Question: I want to add custom button to MBNavigationViewController.Please see the reference image with red circle.
Thanks in advance.

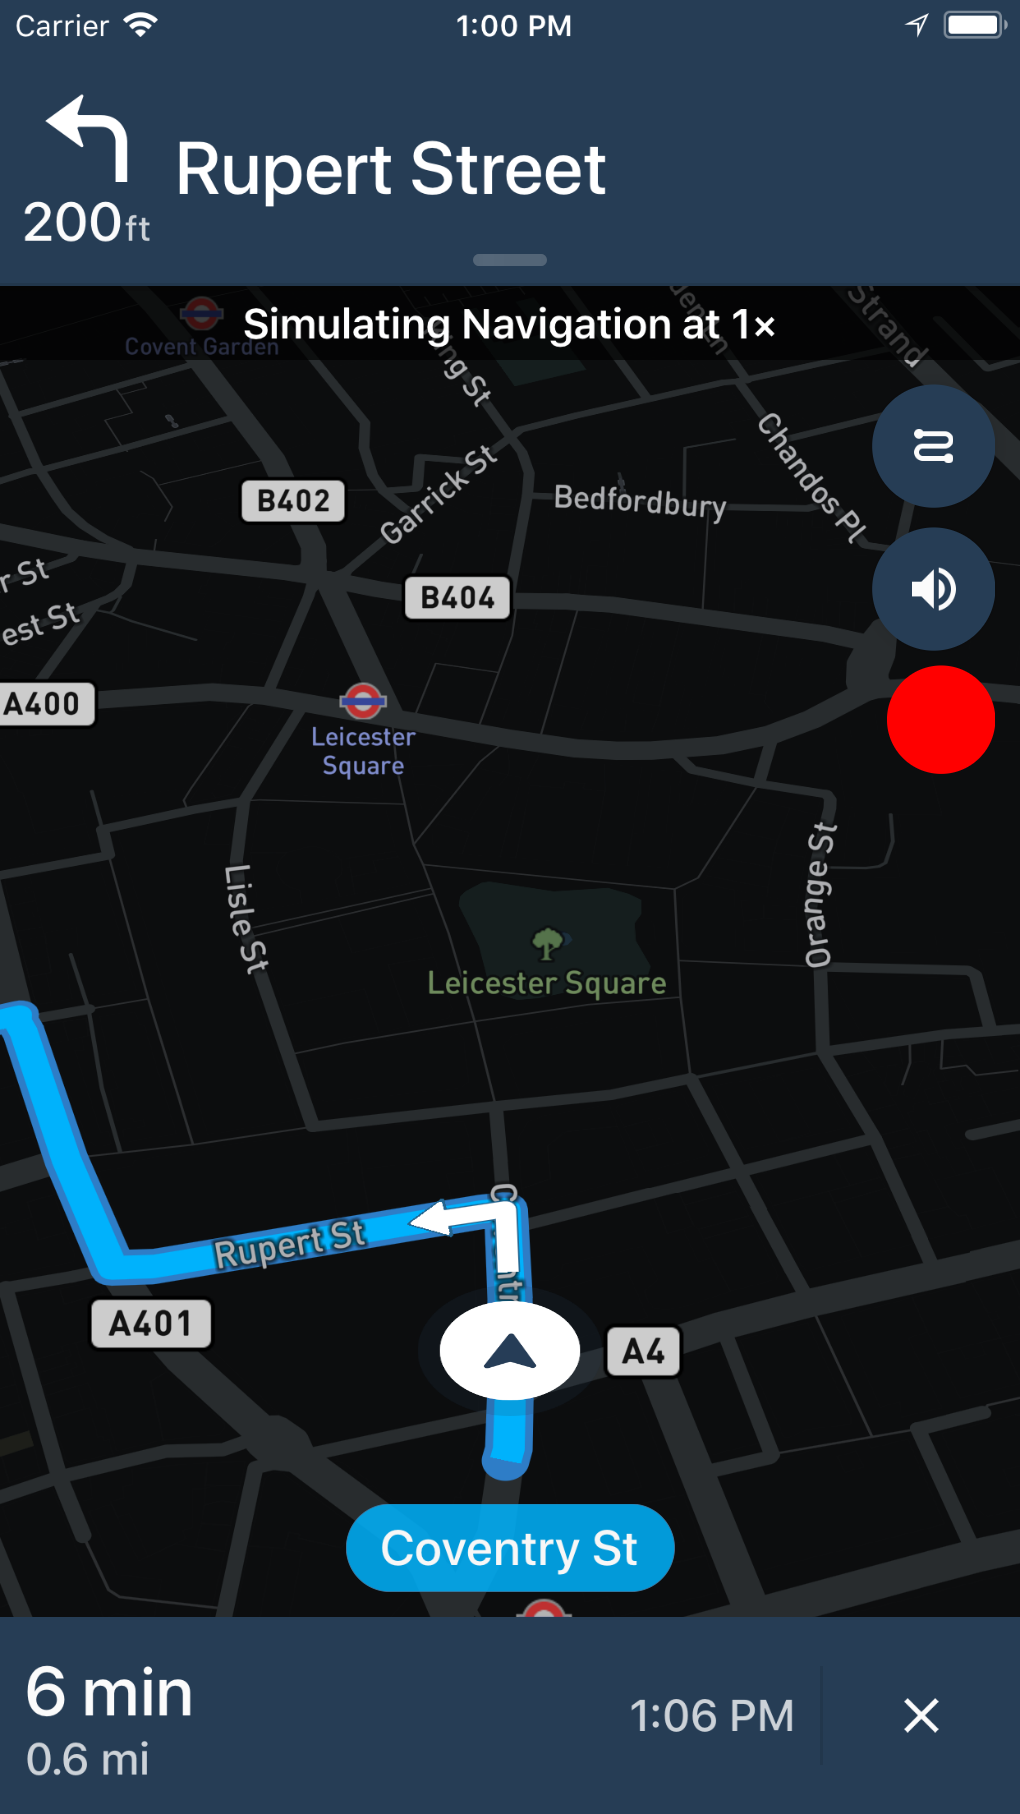
Answer: If anybody is looking for answer.
Please find following code.
'''
MBNavigationViewController *nav = [[MBNavigationViewController alloc] initWithRoute:routeFinded directions:[MBDirections sharedDirections] style: nil
locationManager: location];
MBNavigationView *navigationView = (MBNavigationView *)[nav.view.subviews objectAtIndex:0];
UIStackView *navigationStackView = (UIStackView *)[navigationView.subviews objectAtIndex:2];
'''
These above lines will get the UIStackView object.
By following we can add the view inside stackview
'''
[navigationStackView addArrangedSubview:<yourview>];
'''